Question: I'm looking for the formula to count how many times appears a color, for example, "red", from B2:D7 if A2:A7 is "B".
.
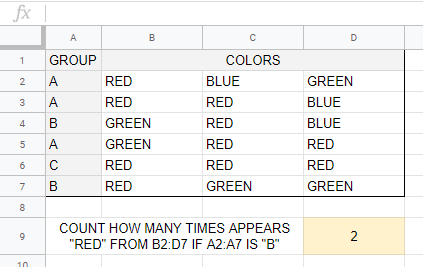
Answer: '''
=COUNTA(IFERROR(QUERY(A2:D,
"select A
where A = 'B'
and (B = 'RED'
or C = 'RED'
or D = 'RED')", 0)))
'''
<URL>
---
'''
=ARRAYFORMULA(COUNTA(IFERROR(QUERY(TRANSPOSE(TRIM(QUERY(TRANSPOSE(FILTER(
IF(B2:D="RED", 1, ), A2:A="B")),,999^99))), "where Col1 is not null", 0))))
'''
<URL>
---
'''
=ARRAYFORMULA(COUNT(IFERROR(FILTER(
IF(B2:D="RED", 1, ), A2:A="B"))))
'''
<URL>